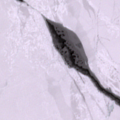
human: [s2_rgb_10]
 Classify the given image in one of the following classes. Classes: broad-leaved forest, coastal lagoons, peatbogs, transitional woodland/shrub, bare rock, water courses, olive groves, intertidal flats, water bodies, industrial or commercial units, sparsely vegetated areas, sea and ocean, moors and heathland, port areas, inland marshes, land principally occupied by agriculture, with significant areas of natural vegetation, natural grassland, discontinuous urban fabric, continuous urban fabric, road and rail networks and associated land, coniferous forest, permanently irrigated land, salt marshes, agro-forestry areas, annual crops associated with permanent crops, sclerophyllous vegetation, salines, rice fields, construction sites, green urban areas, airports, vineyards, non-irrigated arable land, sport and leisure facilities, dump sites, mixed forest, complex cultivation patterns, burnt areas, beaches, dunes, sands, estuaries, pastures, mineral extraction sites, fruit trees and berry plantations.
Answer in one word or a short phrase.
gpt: sea and ocean